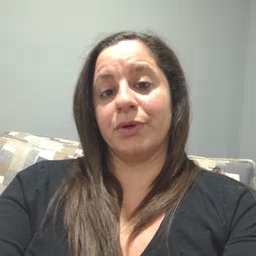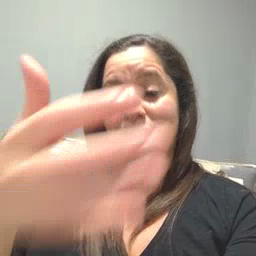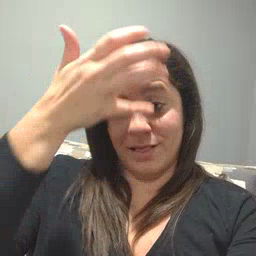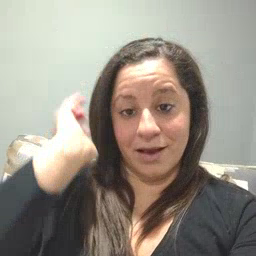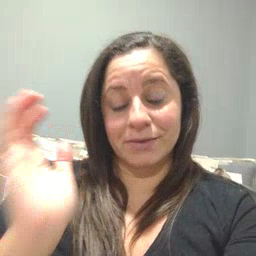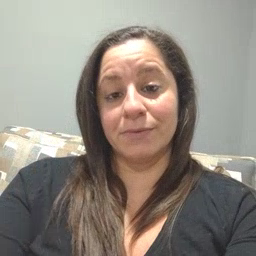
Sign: lion